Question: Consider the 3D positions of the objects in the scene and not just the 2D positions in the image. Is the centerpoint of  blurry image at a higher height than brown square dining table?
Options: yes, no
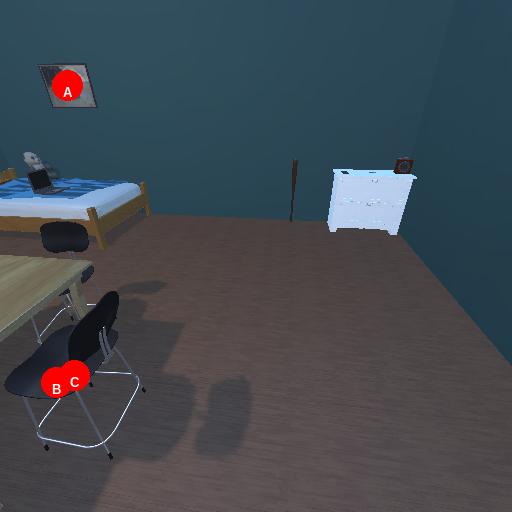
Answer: yes